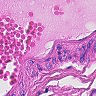
Metastatic tissue present: no